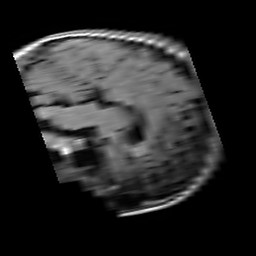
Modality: T1w
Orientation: sagittal
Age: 21
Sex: female
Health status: healthy
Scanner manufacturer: siemens
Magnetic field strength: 3 T
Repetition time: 4.1 s
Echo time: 0.0085 s